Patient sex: M
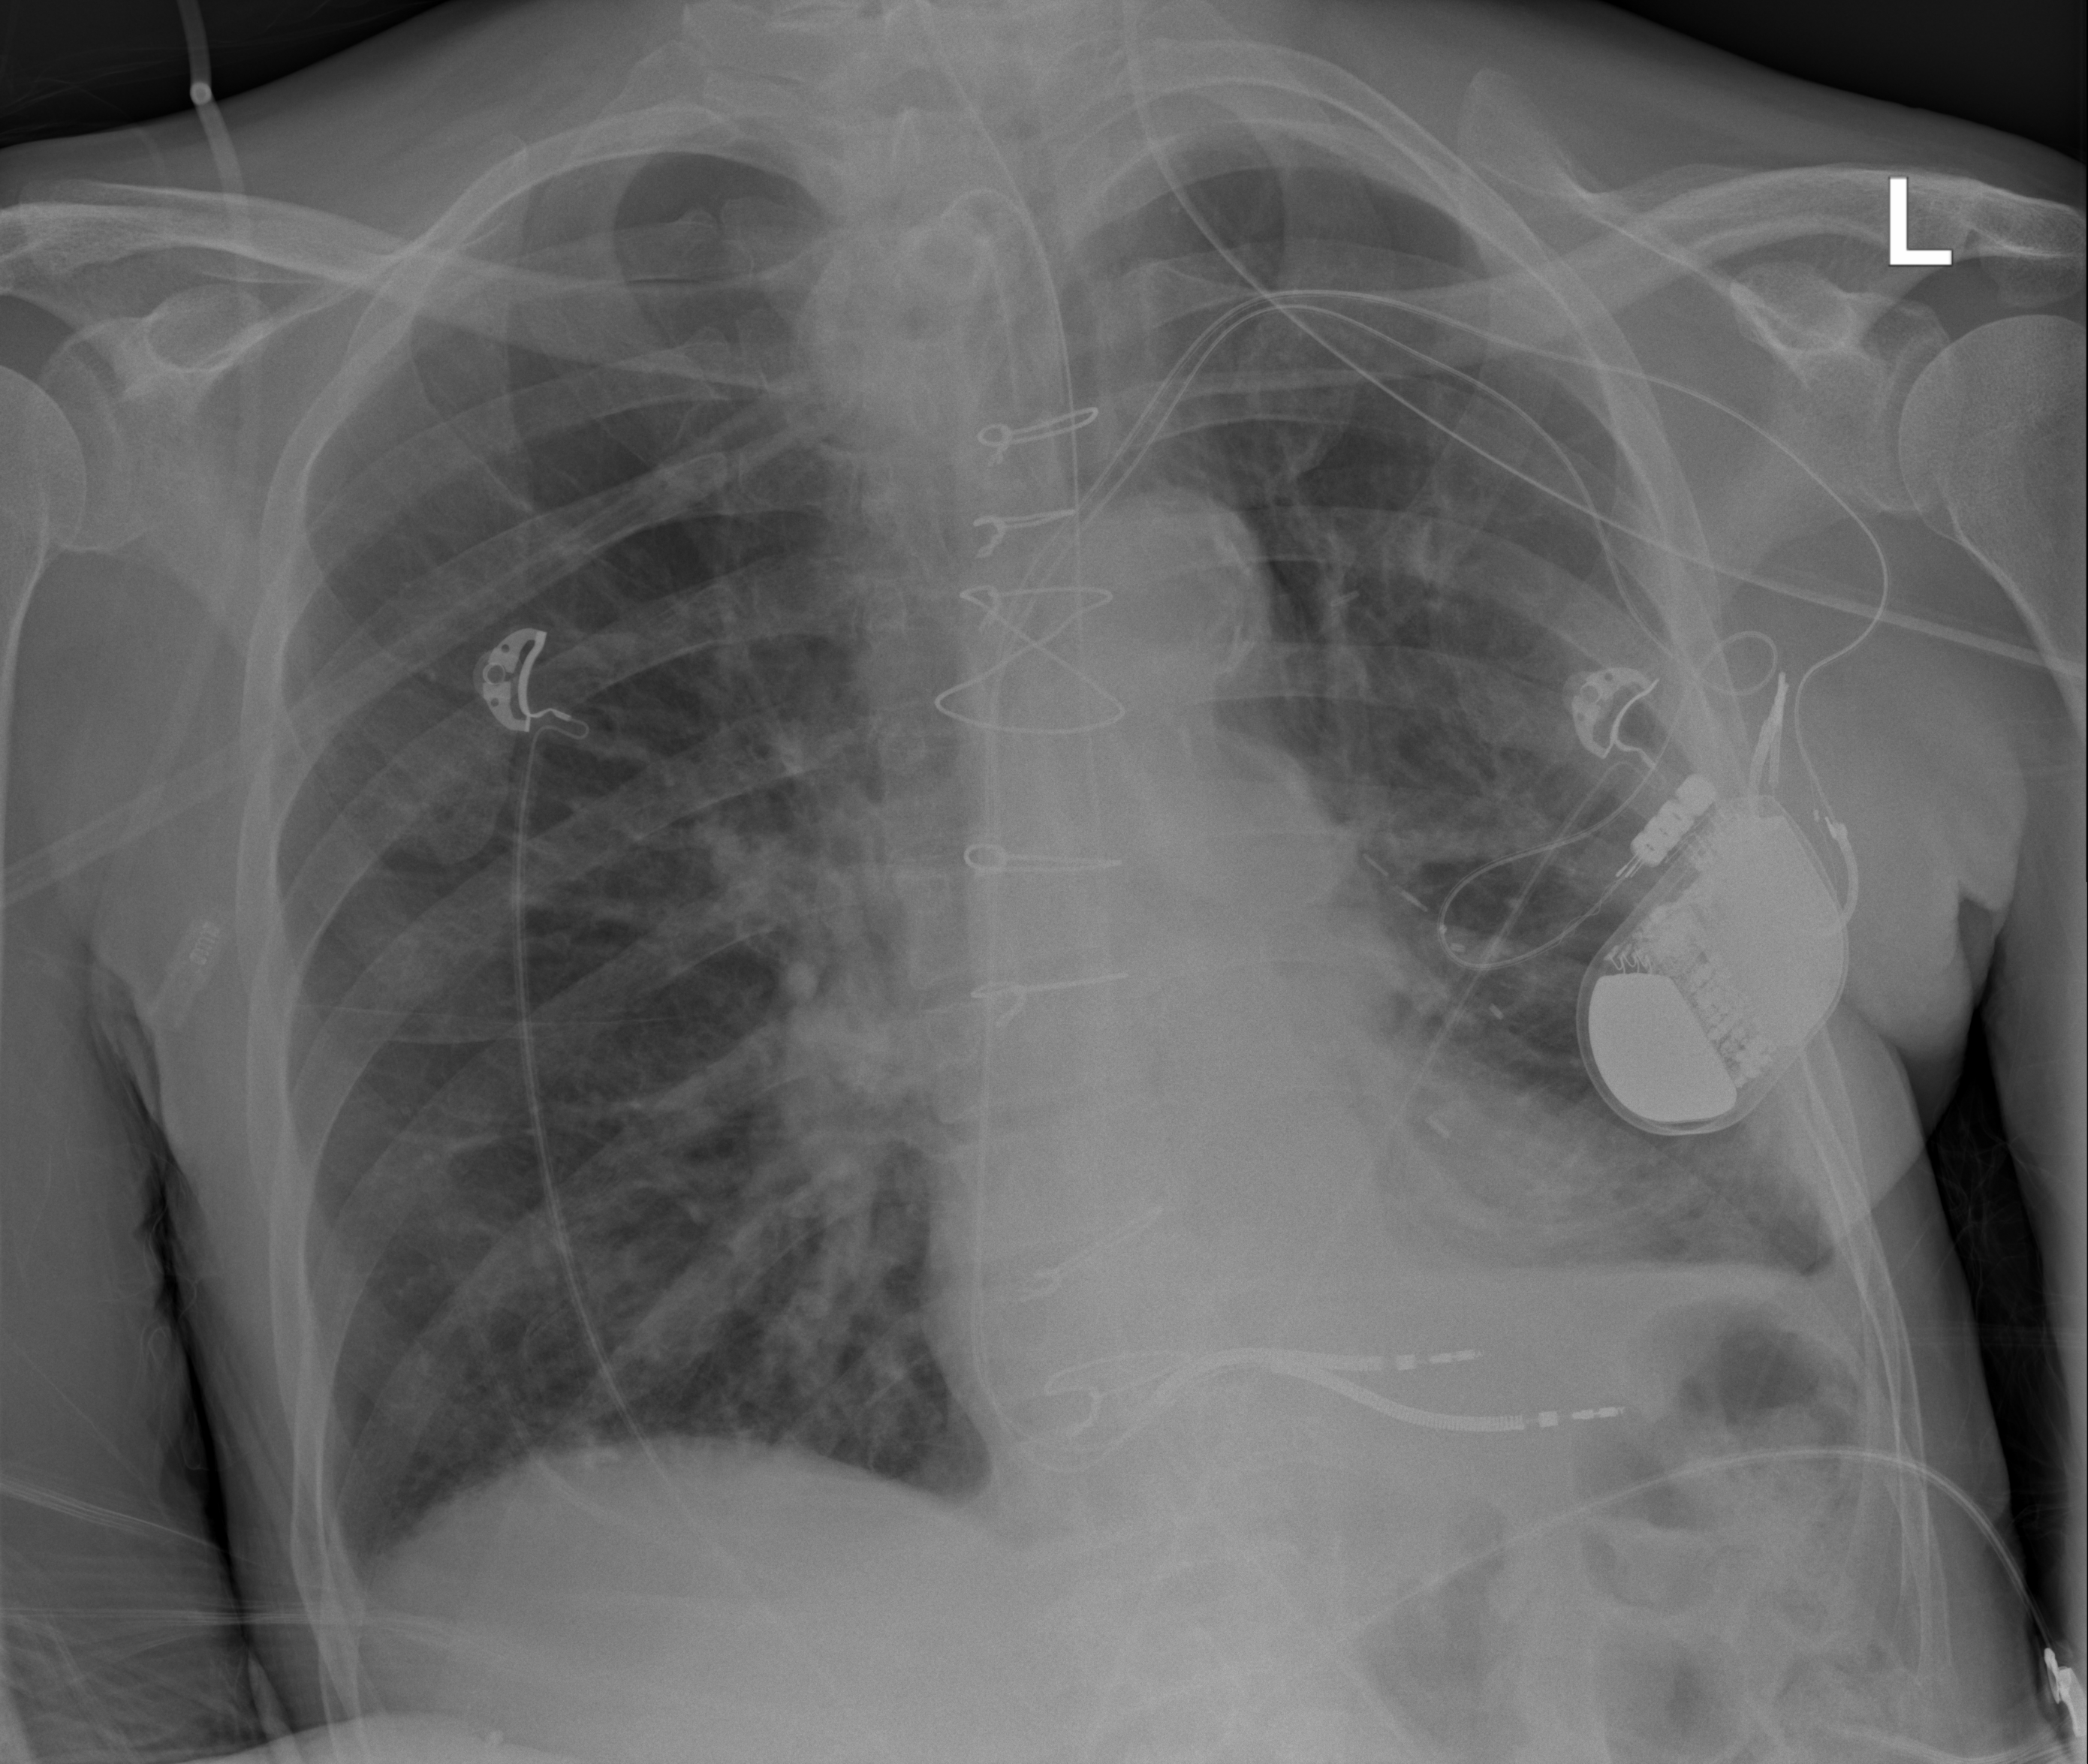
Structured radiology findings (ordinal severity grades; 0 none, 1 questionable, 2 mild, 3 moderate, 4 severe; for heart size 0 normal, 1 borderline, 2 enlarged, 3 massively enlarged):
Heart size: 0
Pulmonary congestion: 1
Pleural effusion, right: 2
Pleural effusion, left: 2
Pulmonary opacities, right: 2
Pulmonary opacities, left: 2
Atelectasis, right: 0
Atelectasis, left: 2